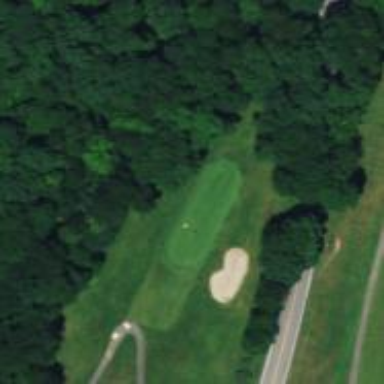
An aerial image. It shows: Golf hole.